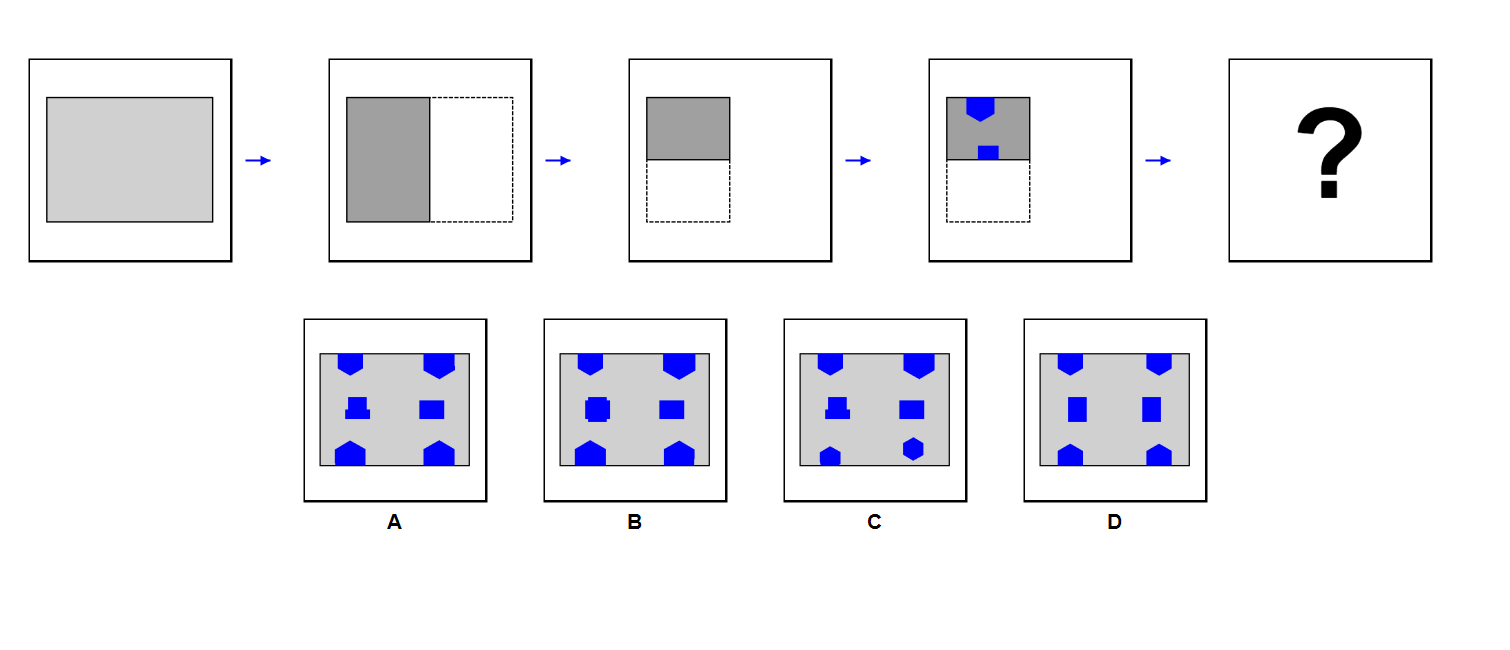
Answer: D